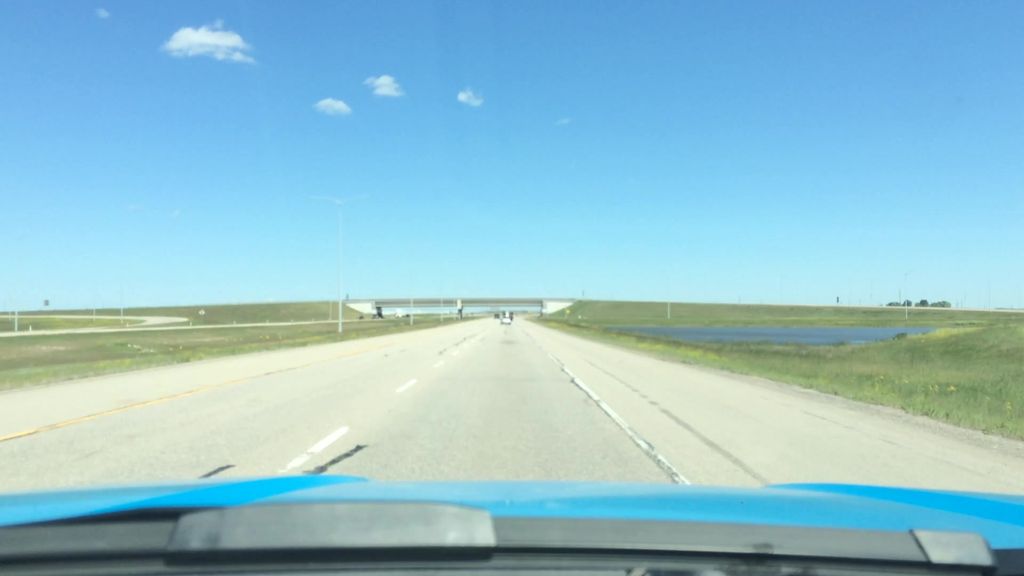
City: calgary